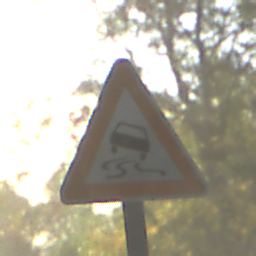
Verkehrszeichen: SchleuderOderRutschgefahr
Umgebung: Outdoor, Nature
Tageszeit: SunriseSunset
Wetter: PartlyCloudy
Licht: Natural
Jahreszeit: NotSpecified
Kontrast: HighContrast